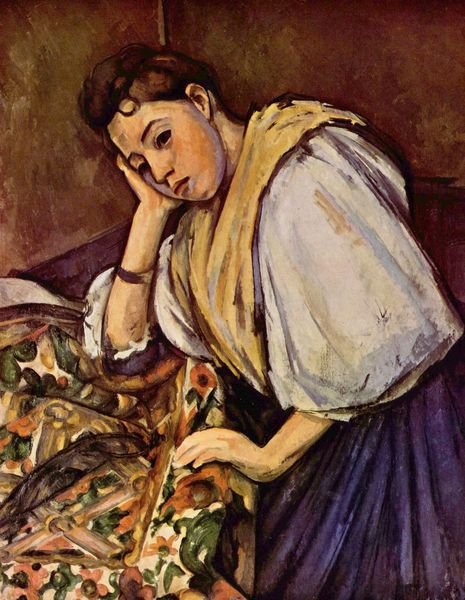
Titel: Junges italienisches Mädchen
Künstler: Paul Cézanne
Standort: New York (New York)
Institution: Collection H. Bakwin
Schlagwörter: blau, dunkel, gemälde, hand, kopf, schatten, weiß, cezanne, gelb, grün, impressionismus, mädchen, blumen, braun, bunt, degas, frankreich, frau, frisur, hell, hintergrund, kleid, licht, mund, raum, renoir, schmuck, stuhl, tisch, zimmer, blick, rot, schal, tuch, muster, ornament, rock, wand, arm, arme, augen, bluse, falten, gesicht, kragen, ärmel, bildnis, hände, portrait, porträt, tischdecke, tischtuch, land, haare, interieur, sessel, stoff, decke, innen, kinn, locke, rosa, schön, traurig, garten, sofa, ecke, moderne, bäuerin, lila, violett, bank, blue, chair, curtain, hands, oil, red, white, langeweile, black, blouse, dress, face, female, green, hair, lady, manet, nose, old, painting, room, skirt, sleeve, table, wall, woman, yellow, zopf, halstuch, melancholie, melancholisch, uhr, bed, blanket, flowers, looking, pattern, reflection, servant, tapestry, brown, stube, glatt, allein, nachdenklich, aufstützen, nachdenken, sinnierend, fern, traurigkeit, armband, armreif, verschwommen, sad, flower, aufgestützt, müde, nachdenkend, ear, girl, head, orange, peasant, worpswede, reif, paul cézanne, eyes, stand, view, drawing, anlehnen, shawl, color, impressionism, purple, chin, fabric, mouth, scarf, gree, french, brau, curl, lean, leaning, nachdenklichkeit, bright, violet, drape, person, human, monet, arms, bracelet, antique, walls, italian, watercolor, watercolour, colourful, matisse, ears, thinking, watching, farbenfroh, cloth, floral, towel, figure, lips, picasso, resting, sleep, cubism, canvas, cheek, eyebrows, gauguin, impressionistic, gelangweilt, wide, work, modersohn, tablecloth, fashion, forehead, shirt, hold, standing, textile, bored, sleeves, van gogh, modersohn becker, pensive, thinker, boring, lonely, melancholy, foliage, tired, couch, young girl, sadness, thoughtful, holding, inside, blue skirt, braclet, degas], kopf stützen, lilac, white blouse, think, woman', corner, italien, 1880s, peasant woman, young lady, baseboard, wainscotting, red flower, modigliani, jjmk, meditation, upset, rears, girl with holes for eyes., funny quilt, depressed, artwork, depression, upholstery, drawn, langweile, depression', meditate, puffed, n;ue, housewife, pleated, hand-drawn, sink, lad, lilax, gold sash, hand on face, purple skirt, wlal, domesitc life sucks ass, degsign, houswife